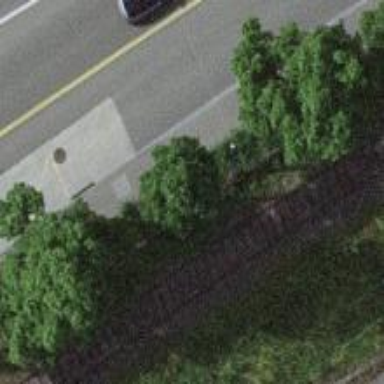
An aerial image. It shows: Bus stop with platform for public transport.